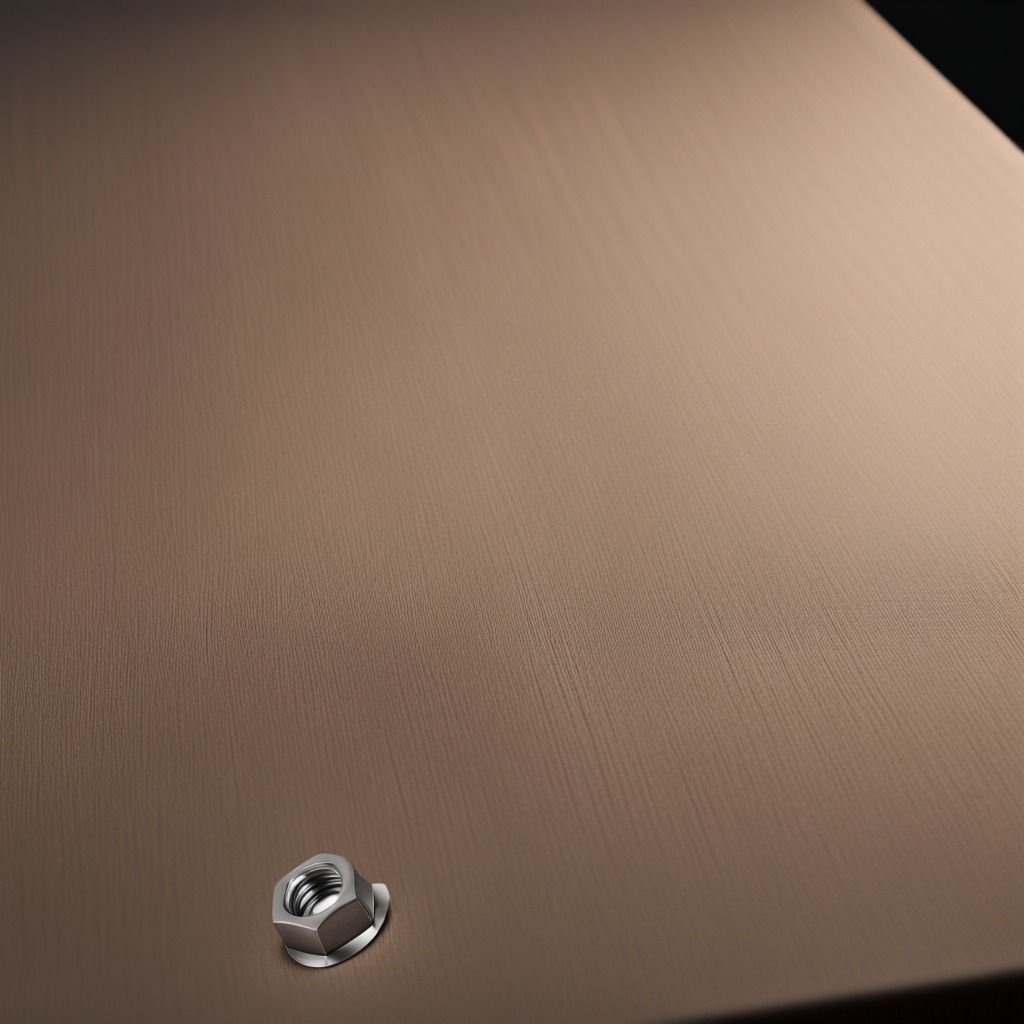
A metal nut lies on a wooden table.